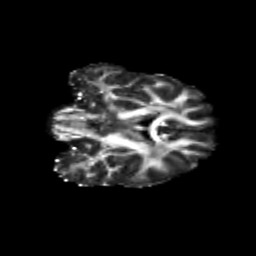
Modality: FA
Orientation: coronal
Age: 24
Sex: male
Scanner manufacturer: siemens
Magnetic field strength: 3 T
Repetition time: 3.5 s
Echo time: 0.125 s